Interaction volume radius: 5 \u00c5
Interaction volume height: 15 \u00c5
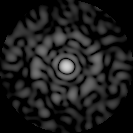
Disorder parameter: 0.8433